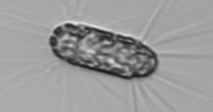
Label: Corethron_hystrix